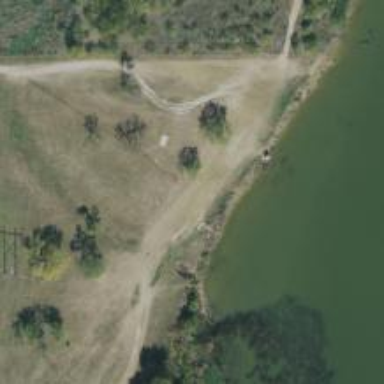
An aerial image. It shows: Disc golf tee.